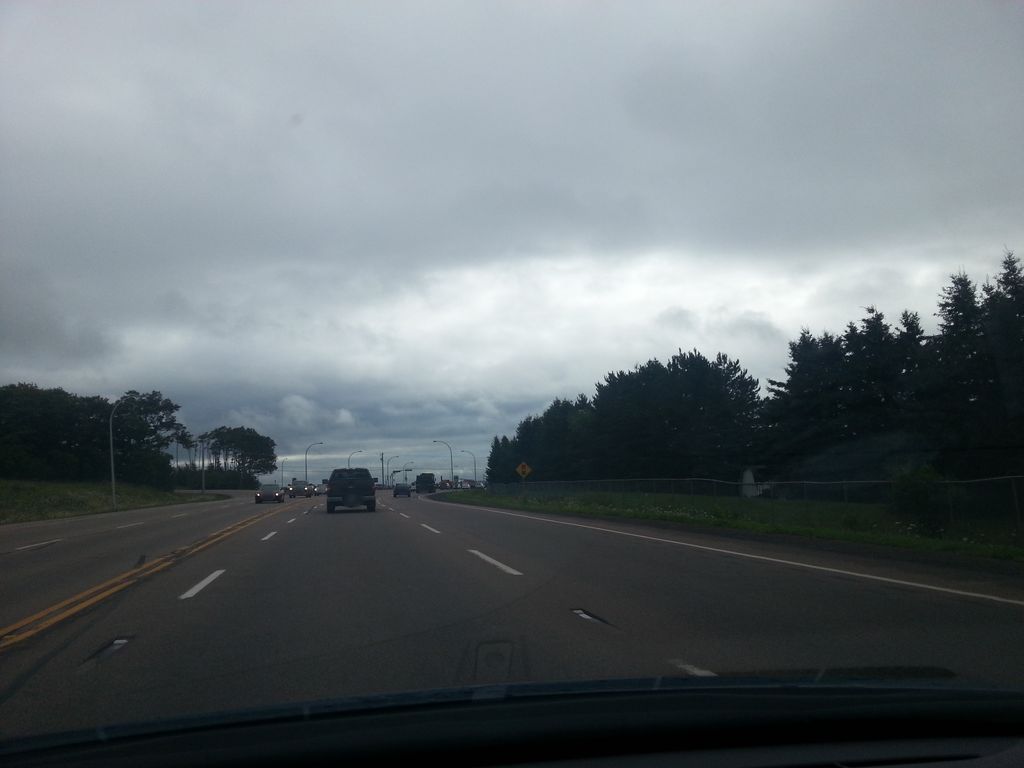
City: charlottetown